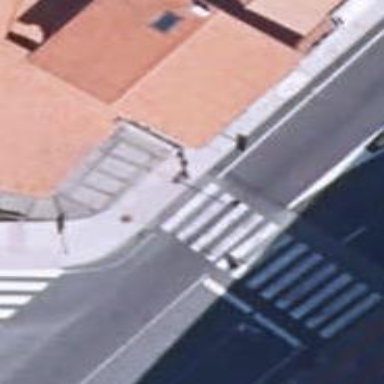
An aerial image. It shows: Crossing with zebra traffic signals.